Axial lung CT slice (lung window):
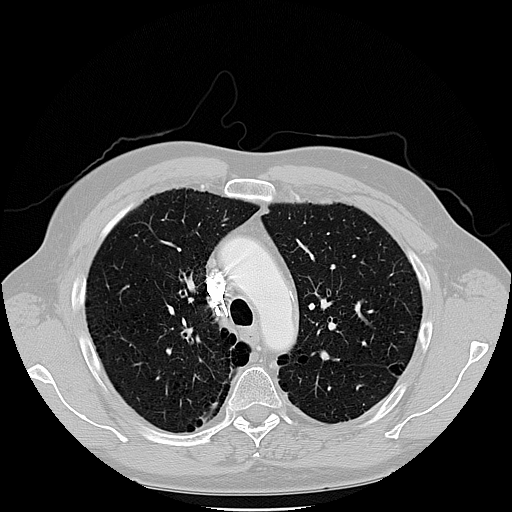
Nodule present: no